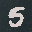
Label: 5